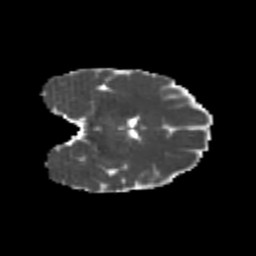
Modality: MD
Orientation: coronal
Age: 25
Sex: female
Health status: healthy
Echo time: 0.074 s